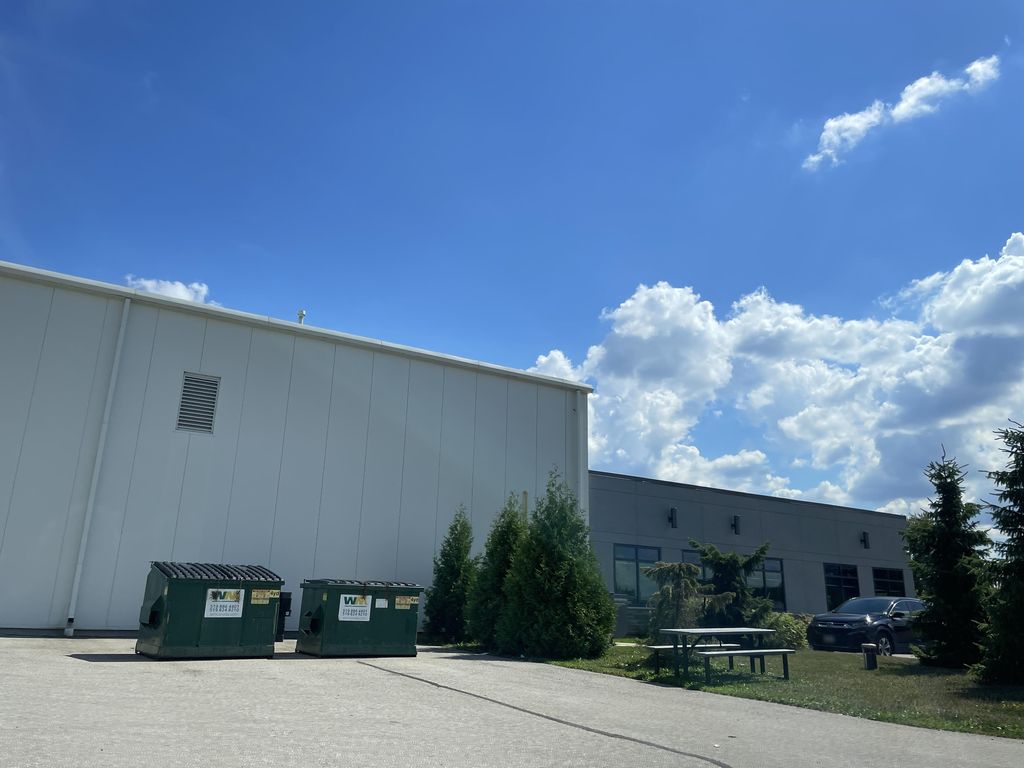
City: kitchener-waterloo